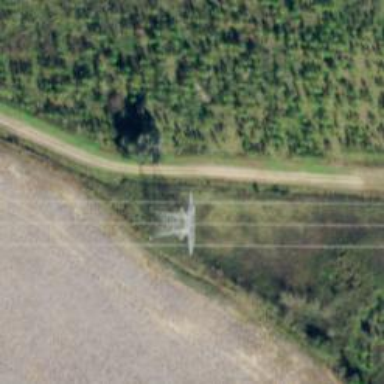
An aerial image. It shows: Lattice structure tower used for power distribution.